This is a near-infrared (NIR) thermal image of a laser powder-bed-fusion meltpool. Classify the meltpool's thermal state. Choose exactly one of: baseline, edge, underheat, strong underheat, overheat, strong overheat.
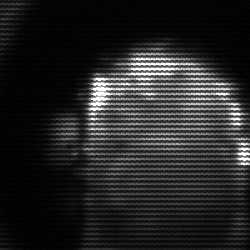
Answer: baseline